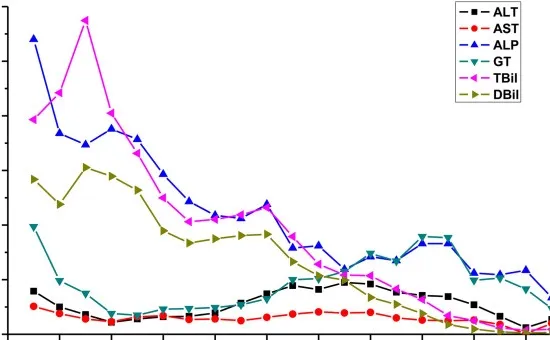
Clinical course of liver enzymes and bilirubin during combination therapy with ursodeoxycholic acid (UDCA) and methylprednisolone (MEP).
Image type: chart (chart)